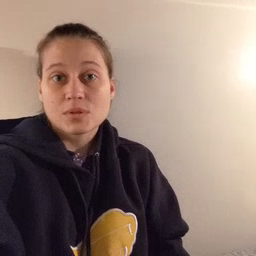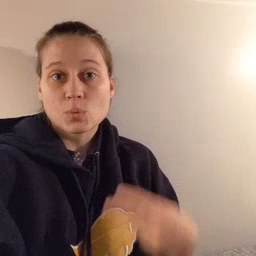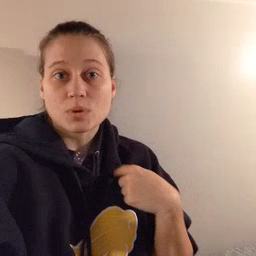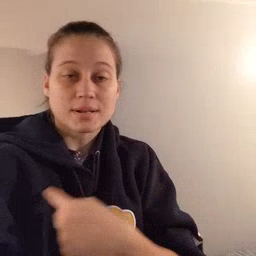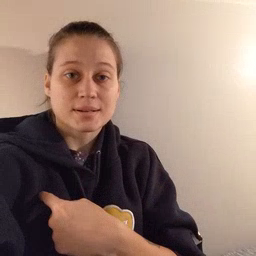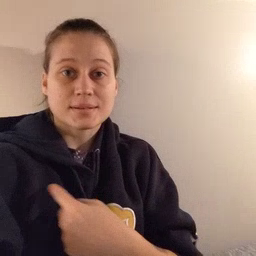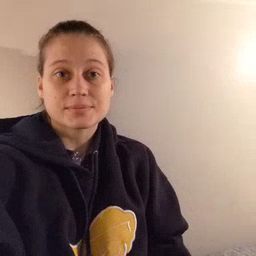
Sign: weus